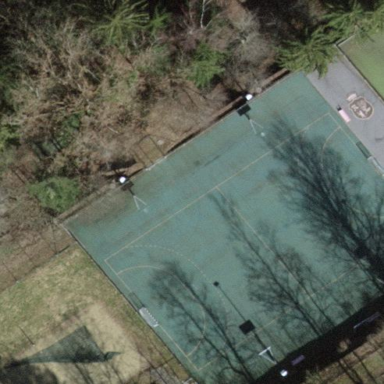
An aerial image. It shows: Tennis court on pitch designated for leisure land.